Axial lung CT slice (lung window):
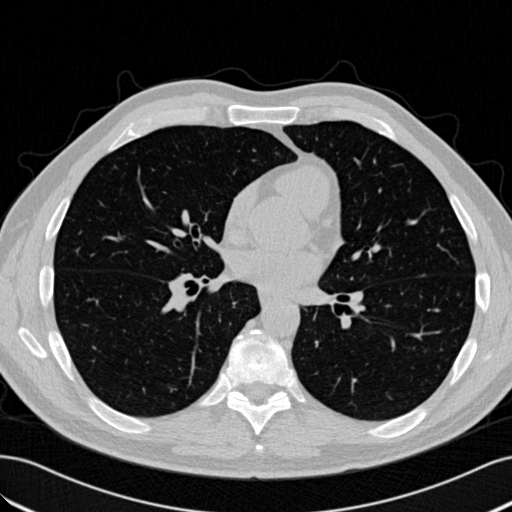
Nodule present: no